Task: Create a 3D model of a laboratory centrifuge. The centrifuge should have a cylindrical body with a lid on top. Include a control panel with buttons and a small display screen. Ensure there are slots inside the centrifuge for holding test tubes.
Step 340:
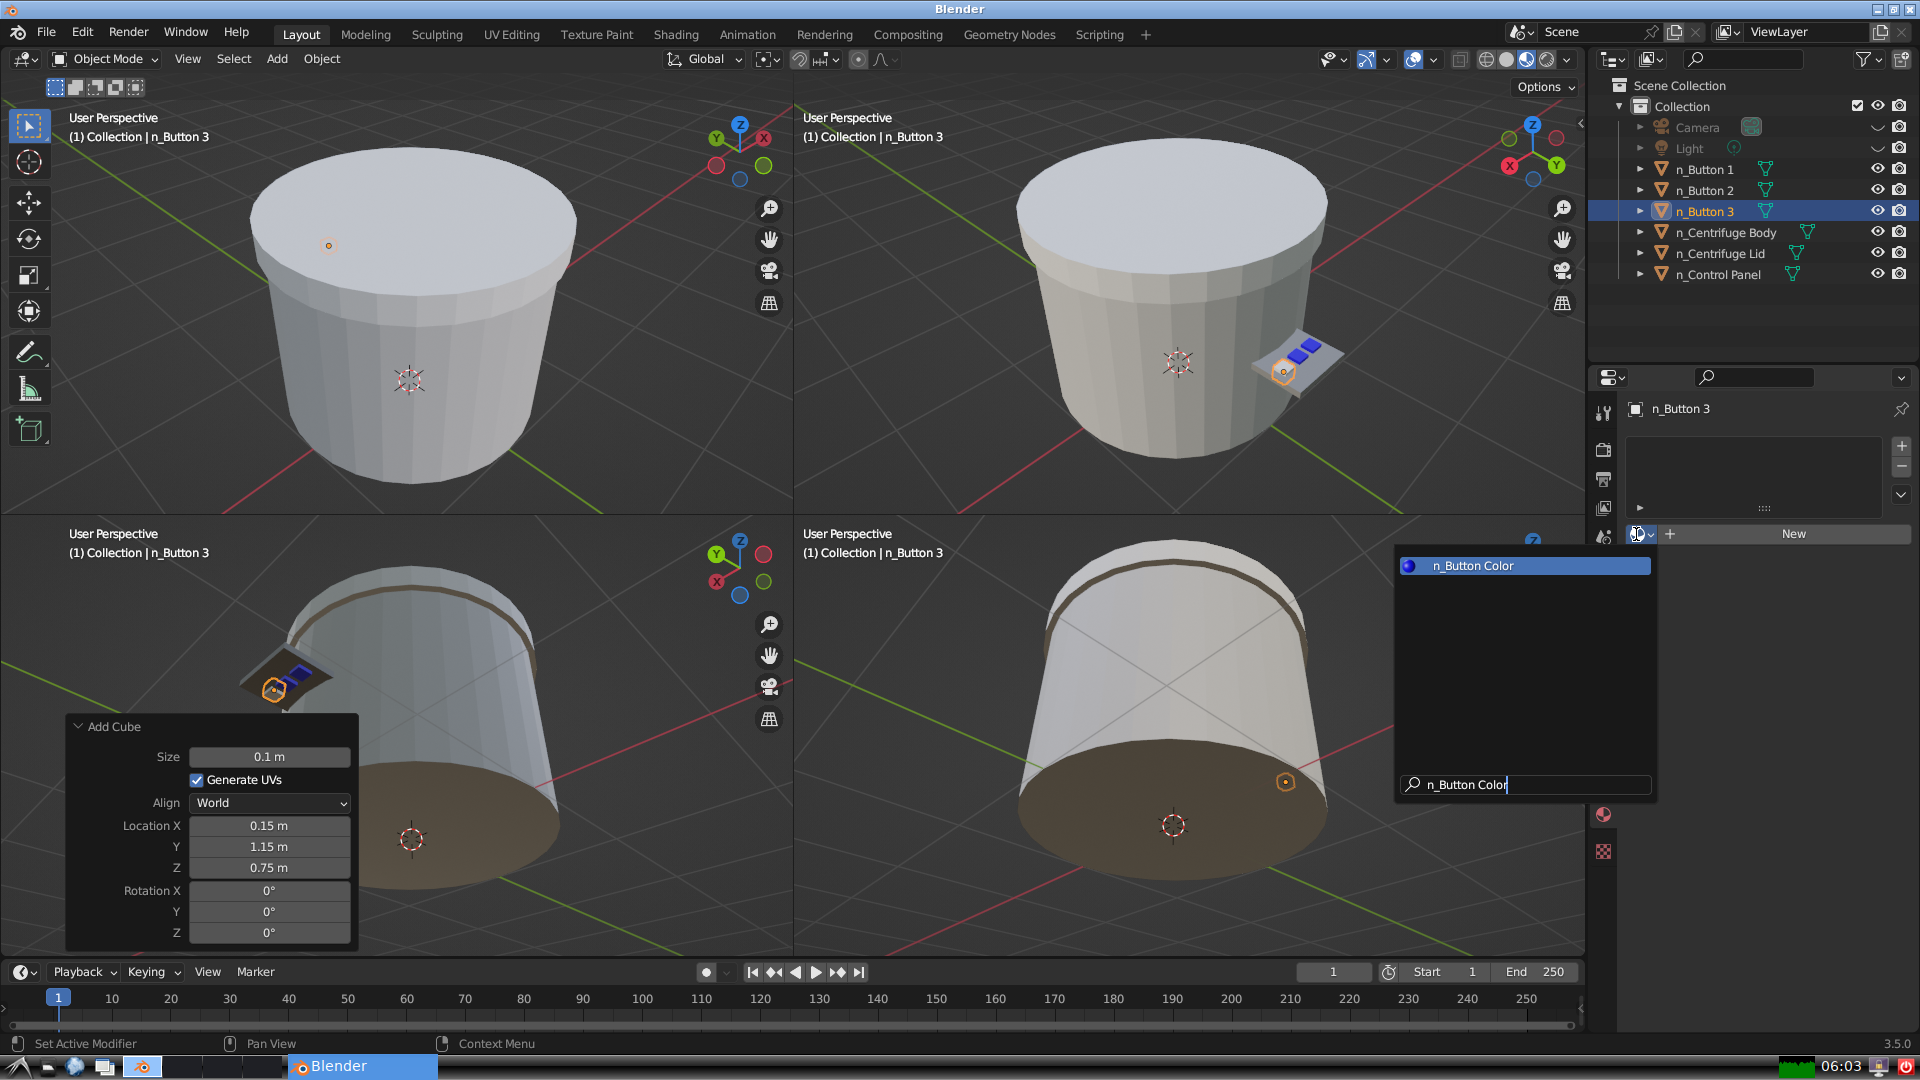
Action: {"key_press": ['Return']}